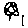
Label: flower